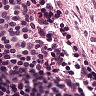
Metastatic tissue present: no